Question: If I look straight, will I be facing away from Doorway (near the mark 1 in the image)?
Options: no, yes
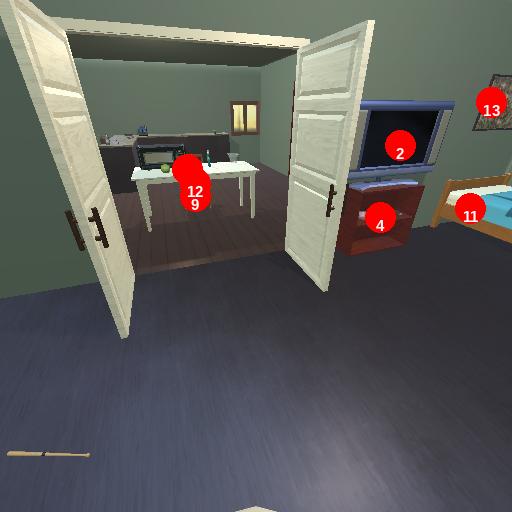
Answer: no